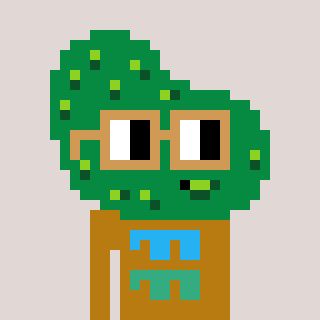
a pixel art character with square brown glasses, a pickle-shaped head and a gold-colored body on a warm background